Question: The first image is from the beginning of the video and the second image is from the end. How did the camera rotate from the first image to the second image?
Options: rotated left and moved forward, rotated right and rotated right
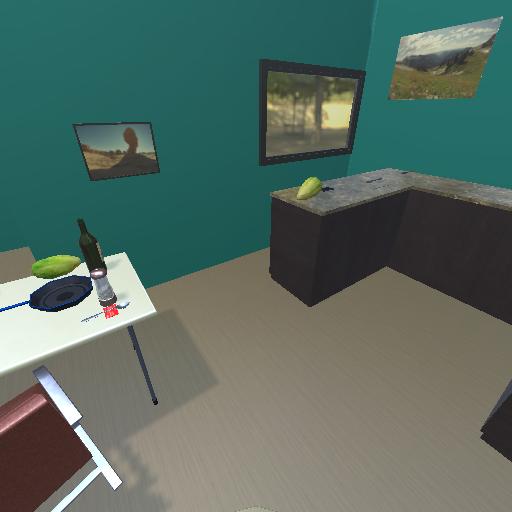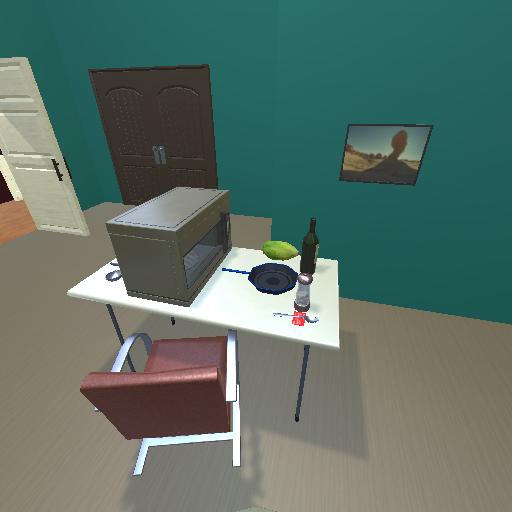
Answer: rotated left and moved forward